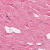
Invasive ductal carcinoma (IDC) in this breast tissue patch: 0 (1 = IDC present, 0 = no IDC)